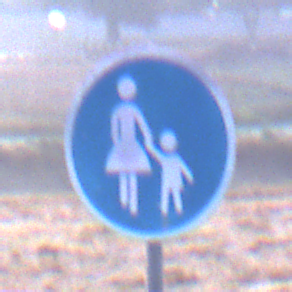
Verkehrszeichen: Gehweg
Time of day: SunriseSunset
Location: Outdoor (Nature)
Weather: Clear
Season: NotSpecified
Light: Natural